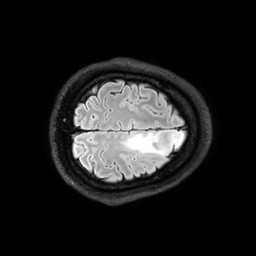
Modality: FLAIR
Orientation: axial
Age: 35
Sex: male
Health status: ill
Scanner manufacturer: philips
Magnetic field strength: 3 T
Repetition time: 4.8 s
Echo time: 0.3034 s